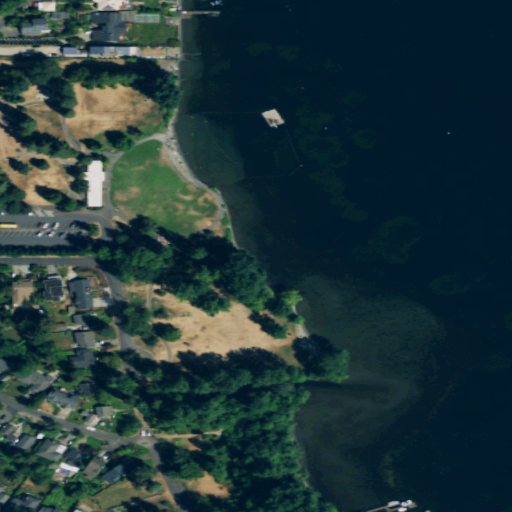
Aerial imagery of beach in Washington named Matthews Beach containing open water, low intensity development, medium intensity development, woody wetlands, barren land, open development, pasture, grassland, and herbaceous wetlands